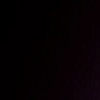
Label: space